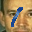
Label: 1